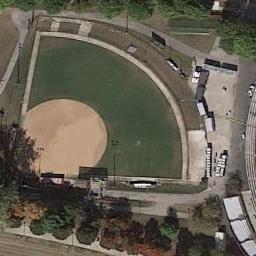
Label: baseball_diamond